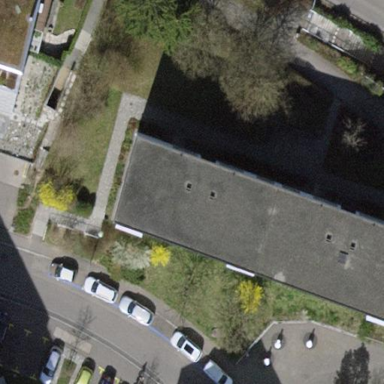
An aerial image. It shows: Image showing building with apartments.